Question: I'm going to draw some sort of glassy buttons in java me (targeting devices with MIDP 2.0).
An Example:

Actually I need to impelement Gradient and Bevel-Emboss effects in Java ME, do you have any opinion or "guideline" on how to implement this?
Now I know how to draw gradient background, but That is not sufficient.
Is it possible to draw such glassy button in Java ME?
I've worked with C# and I can draw these kinds of glassy buttons there, but I'm struggling on how to simulate something like these buttons in Java ME or at least something near to them, Note that I'm looking for a good guidance and help to move forward.
Do I need to provide more information? If so, please let me know.
Thanks In advance.
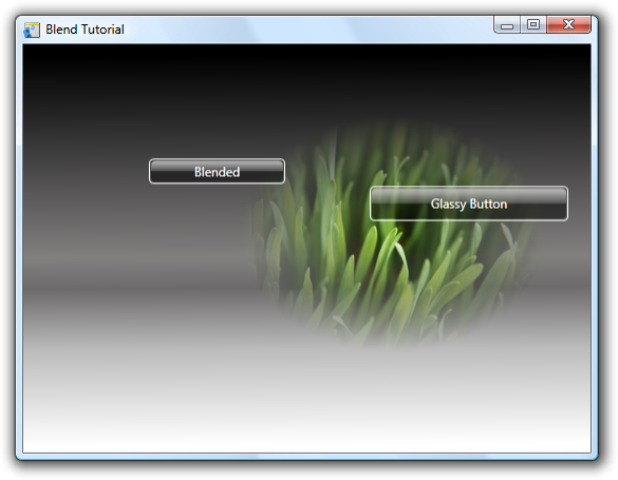
Answer: You can do it by using an alpha gradient paint. Heres an example:
'''
Graphics2D g = (Graphics2D)screen.getGraphics();
g.setRenderingHint(RenderingHints.KEY_ANTIALIASING, RenderingHints.VALUE_ANTIALIAS_ON);
g.setFont(new Font("Serif", Font.BOLD, 30));
Color c1 = new Color(0,0,0,0);
Color c2 = new Color(0,0,0,100);
GradientPaint gradient = new GradientPaint(10,8,c1,10,40,c2,true);
g.setColor(Color.GREEN);
g.fillRect(0, 0, screen.width, screen.height);
g.setColor(Color.BLACK);
g.setPaint(gradient);
g.fillRoundRect(100, 100, 200, 50, 25, 25);
g.setPaint(Color.BLACK);
g.drawRoundRect(100, 100, 200, 50, 25, 25);
g.drawString("Hello World!", 118, 135);
'''
it will look like this: